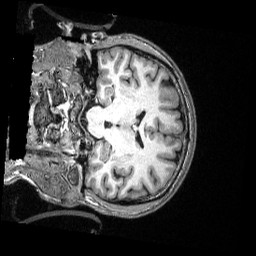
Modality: T1w
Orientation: coronal
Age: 38
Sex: male
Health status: healthy
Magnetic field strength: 3 T
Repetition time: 2.53 s
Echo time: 0.00331 s